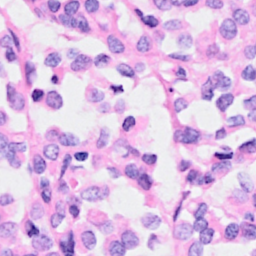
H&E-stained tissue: Breast